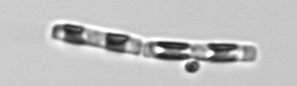
Label: Guinardia_delicatula